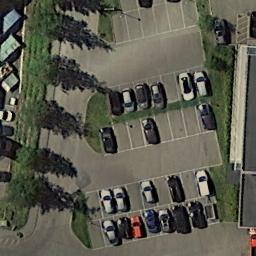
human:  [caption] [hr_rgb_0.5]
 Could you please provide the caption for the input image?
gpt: Seven rows of cars were parked in the ordered parking lot .

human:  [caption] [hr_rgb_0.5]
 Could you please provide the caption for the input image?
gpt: There are many trees beside the parking lot .

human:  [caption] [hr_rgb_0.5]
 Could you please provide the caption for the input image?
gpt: The parking lot has some parked cars is between some trees and a building .

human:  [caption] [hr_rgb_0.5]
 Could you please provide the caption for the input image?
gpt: The parking lot is next to the grass .

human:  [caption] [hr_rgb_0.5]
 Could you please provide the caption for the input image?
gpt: There are some green trees and lawns beside the parking lot .